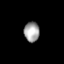
Tissue: skin
Cell type: Fibroblasts
Senescence score: 0.6741
Nuclear area (px): 298
Mean DAPI intensity: 162.292